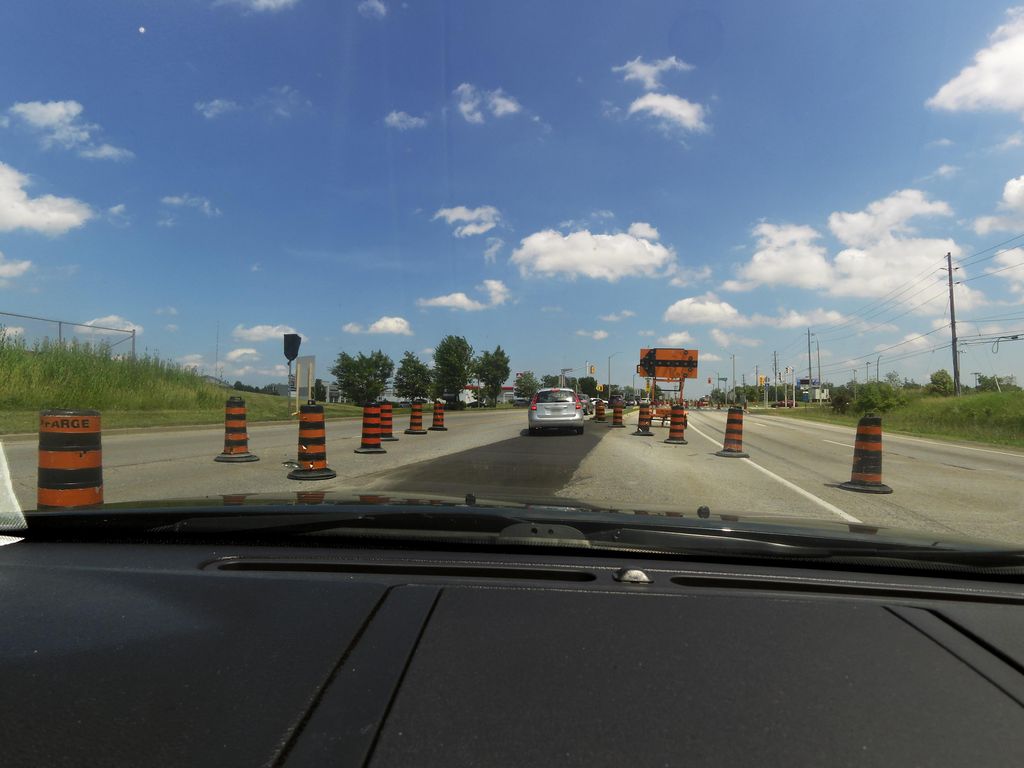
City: hamilton